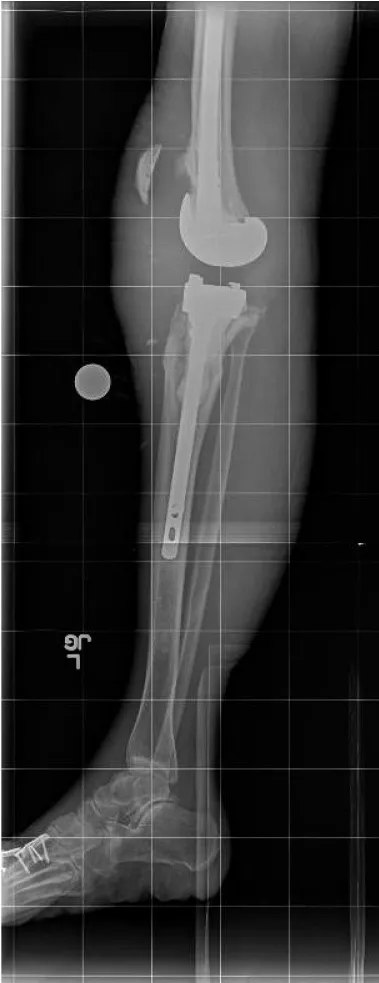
8/5/2014. Lateral. Radiographs demonstrating substantial effusion of the knee joint, and lucency and periprosthetic loosening around the stemmed tibial implant.
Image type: radiology (x_ray)